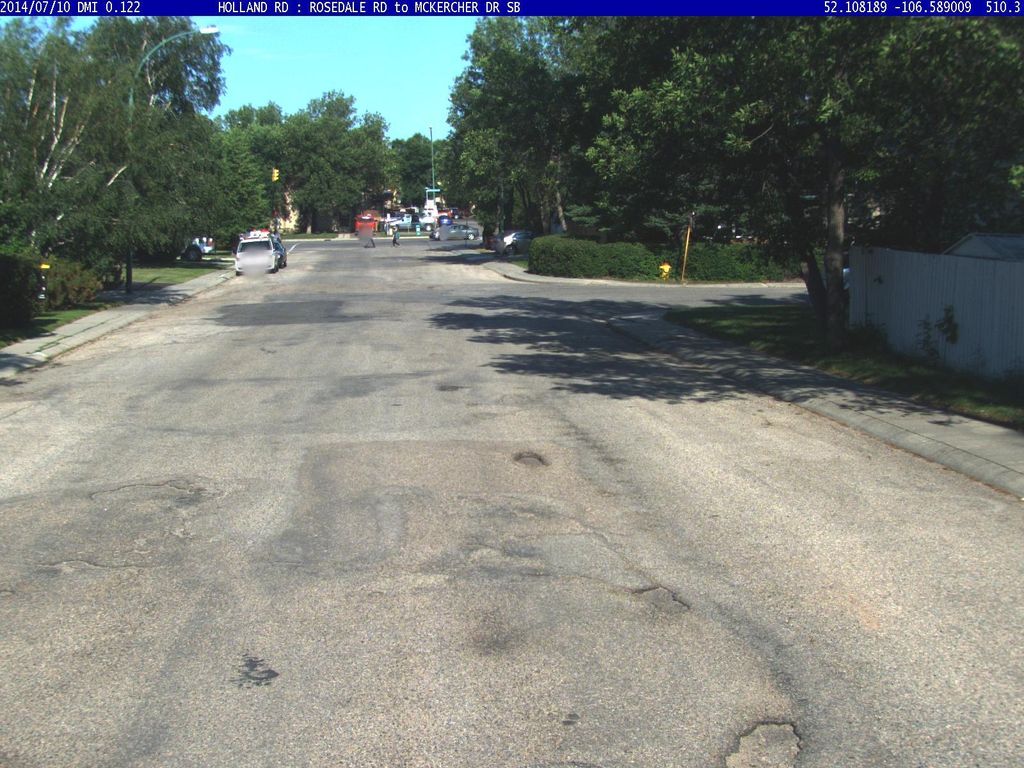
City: saskatoon